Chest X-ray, AP view. Patient: 31 years old, sex M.
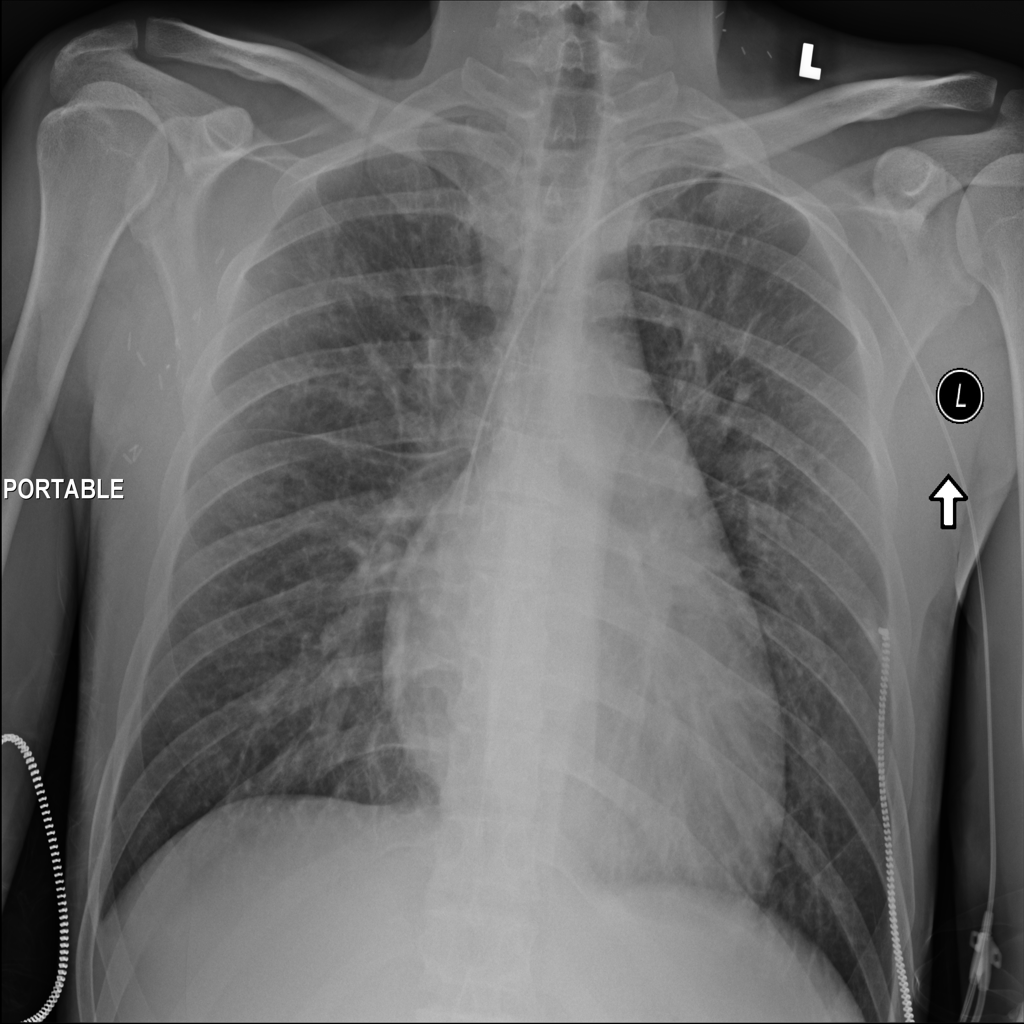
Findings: Cardiomegaly